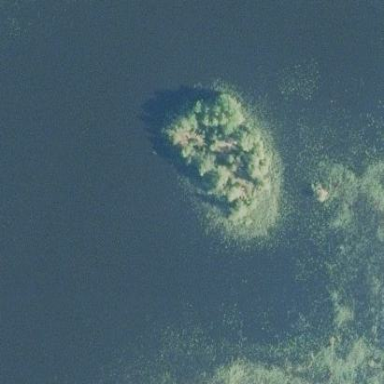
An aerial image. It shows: Islet.